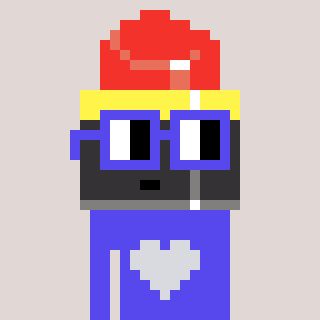
a pixel art character with square blue glasses, a lipstick-shaped head and a computerblue-colored body on a warm background